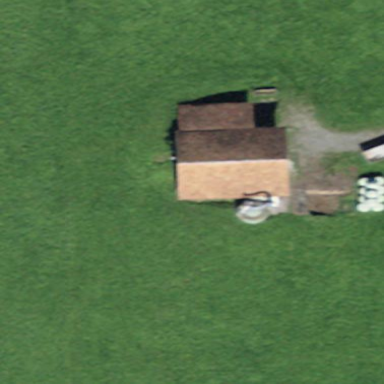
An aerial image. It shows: Rural barn.